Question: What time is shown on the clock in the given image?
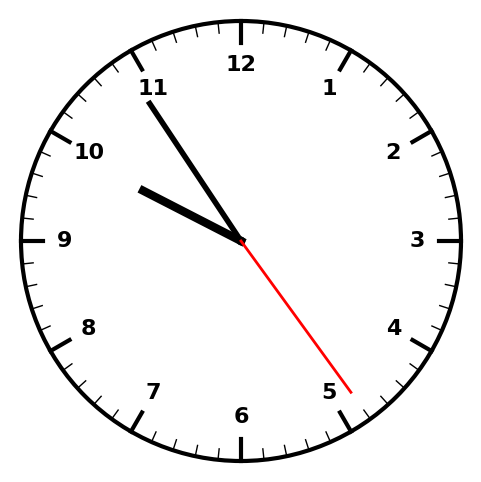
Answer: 09:54:24